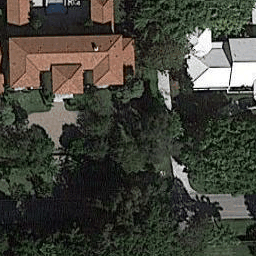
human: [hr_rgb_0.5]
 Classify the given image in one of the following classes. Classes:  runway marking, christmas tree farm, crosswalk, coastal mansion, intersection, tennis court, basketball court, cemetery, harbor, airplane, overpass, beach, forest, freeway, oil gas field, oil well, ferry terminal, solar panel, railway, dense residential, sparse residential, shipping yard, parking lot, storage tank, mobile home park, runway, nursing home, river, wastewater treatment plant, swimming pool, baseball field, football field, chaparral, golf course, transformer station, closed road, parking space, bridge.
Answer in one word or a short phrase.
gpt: sparse residential